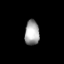
Tissue: skin
Cell type: Epithelial cells
Senescence score: 0.2814
Nuclear area (px): 357
Mean DAPI intensity: 162.762